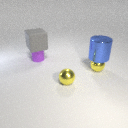
small purple rubber cylinder below large gray rubber cube